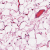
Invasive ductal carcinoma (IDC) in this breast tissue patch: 0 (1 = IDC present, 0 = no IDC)